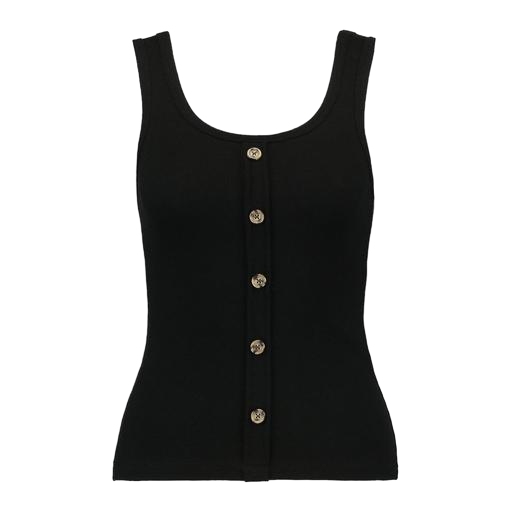
black button vest, black rib vest, black buttoned vest, white background